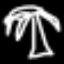
Label: palm tree